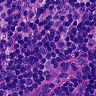
Metastatic tissue present: no